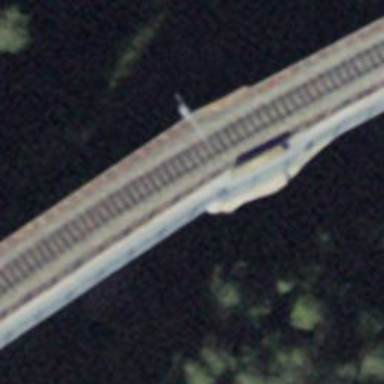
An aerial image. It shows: Metal-surfaced path bridge.